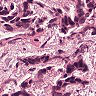
Metastatic tissue present: yes